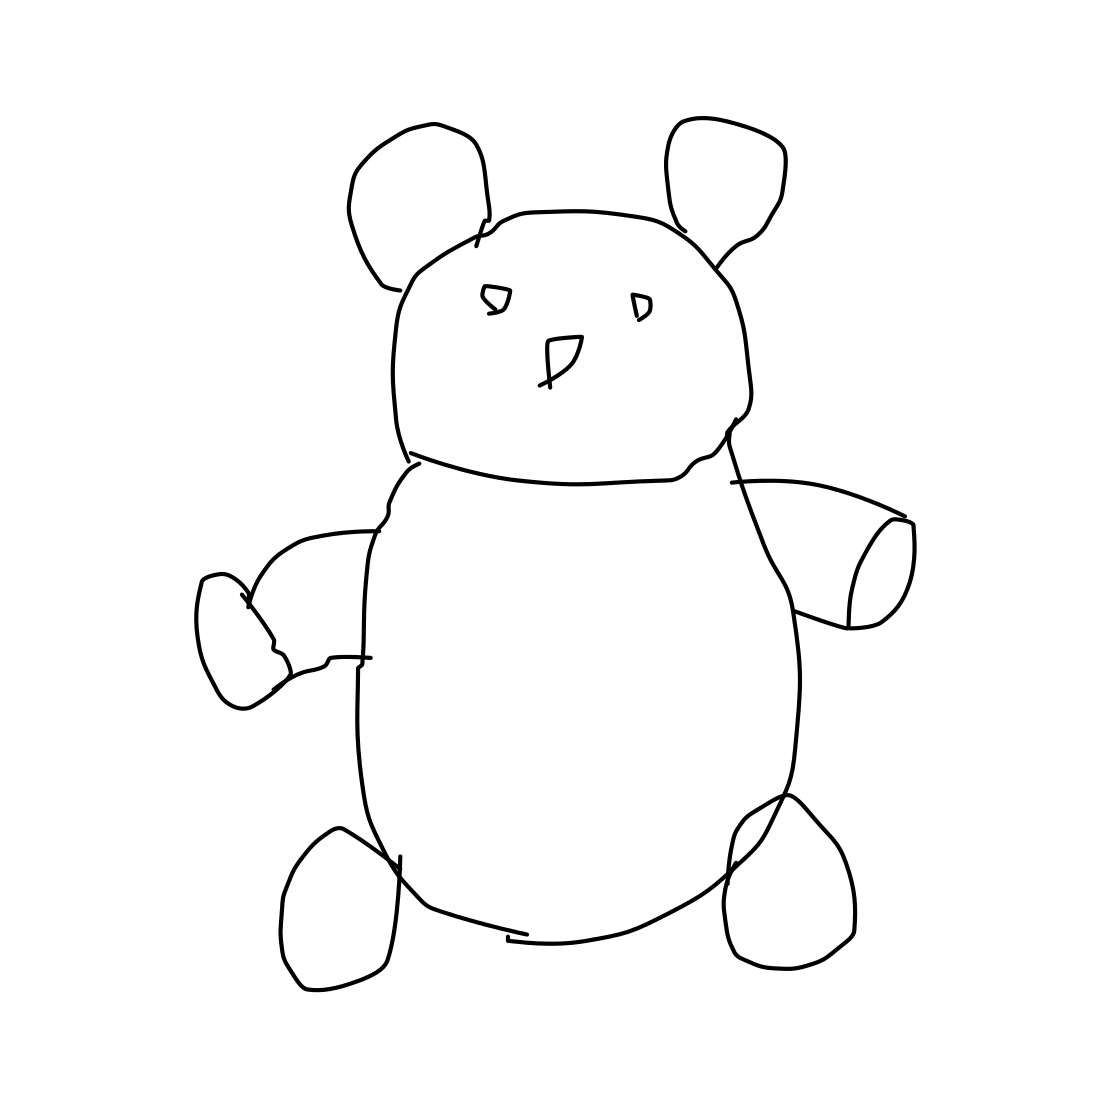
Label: teddy-bear